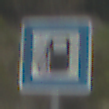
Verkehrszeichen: Tankstelle
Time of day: Midday
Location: Outdoor (Nature)
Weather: Overcast
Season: NotSpecified
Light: Natural